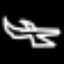
Label: airplane